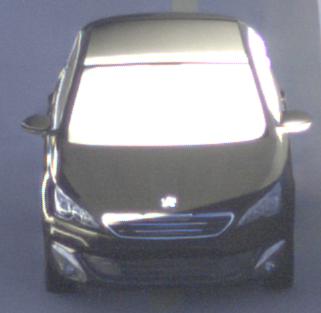
Make: Peugeot
Model: 308 VTi 82
Detailed model: 308 (II)
Model produced from: 2013/09
Model produced until: 2014/11
Doors: 5
Color: black
Road condition: dry road
Daytime: sunrise or sunset
Contrast: high contrast